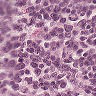
Metastatic tissue present: yes